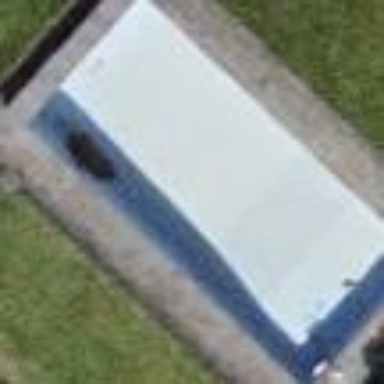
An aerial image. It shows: Swimming pool located in leisure land.